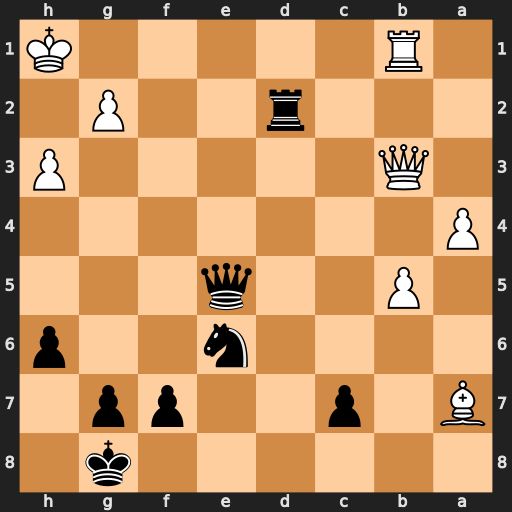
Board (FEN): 6k1/B1p2pp1/4n2p/1P2q3/P7/1Q5P/3r2P1/1R5K
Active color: b
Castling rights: -
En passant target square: -
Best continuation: Qe4 Rg1 Rd3 Qxd3 Qxd3